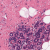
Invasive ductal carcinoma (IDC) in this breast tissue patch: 0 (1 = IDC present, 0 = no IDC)